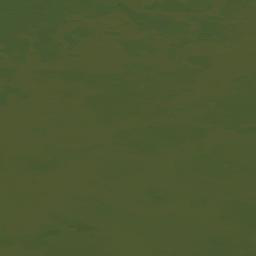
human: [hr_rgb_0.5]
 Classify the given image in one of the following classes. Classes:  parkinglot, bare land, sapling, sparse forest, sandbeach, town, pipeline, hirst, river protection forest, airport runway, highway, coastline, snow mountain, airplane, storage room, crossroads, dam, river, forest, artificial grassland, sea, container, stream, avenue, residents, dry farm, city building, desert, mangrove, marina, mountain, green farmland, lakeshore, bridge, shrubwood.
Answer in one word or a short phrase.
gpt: sea